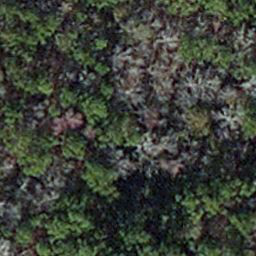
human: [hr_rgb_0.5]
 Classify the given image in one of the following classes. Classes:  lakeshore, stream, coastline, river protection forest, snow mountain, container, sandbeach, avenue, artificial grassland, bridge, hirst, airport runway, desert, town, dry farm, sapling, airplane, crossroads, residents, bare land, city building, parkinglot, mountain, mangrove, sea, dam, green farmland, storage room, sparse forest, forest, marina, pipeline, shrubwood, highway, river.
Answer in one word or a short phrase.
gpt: sapling